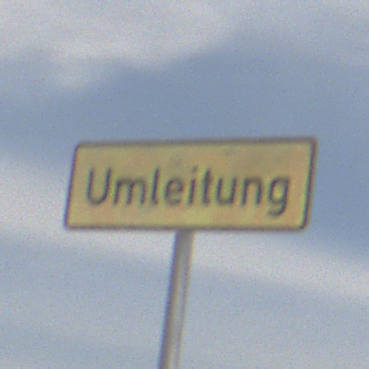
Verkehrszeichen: Umleitungsankuendigung
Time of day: Midday
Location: Outdoor (Nature)
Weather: PartlyCloudy
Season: NotSpecified
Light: Natural